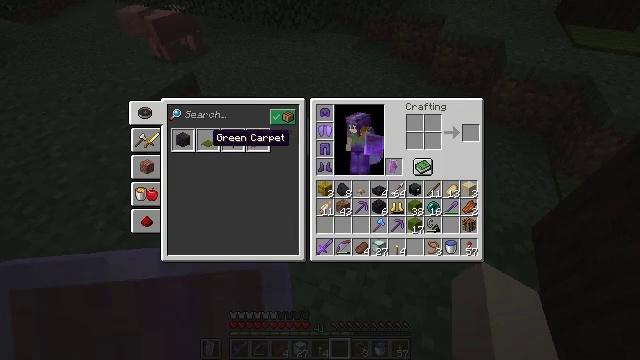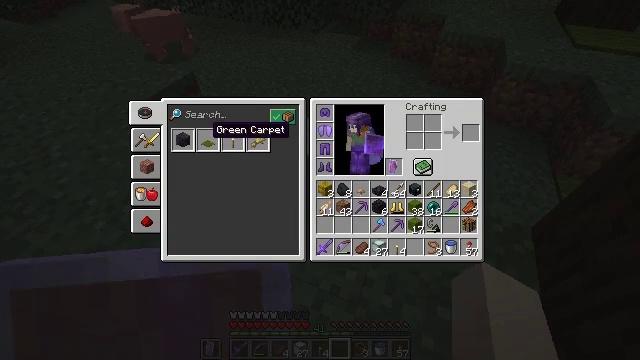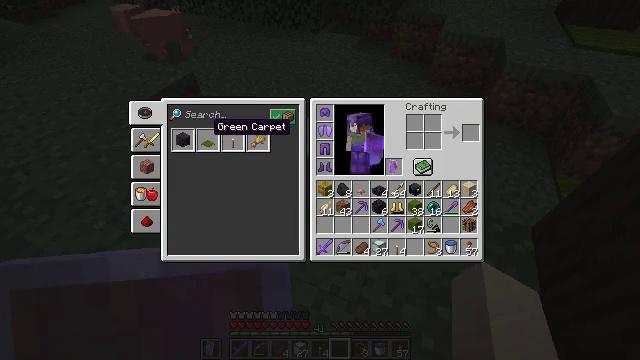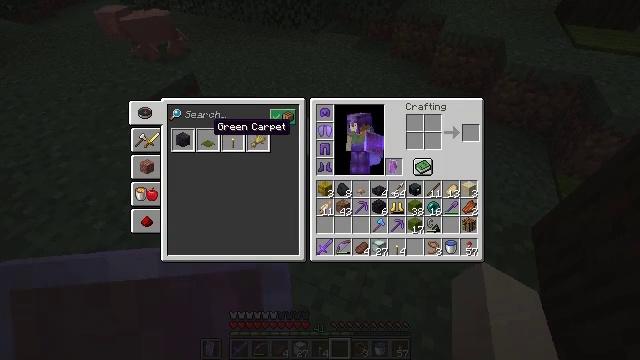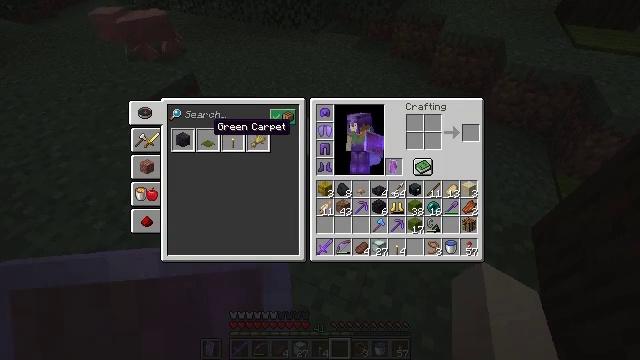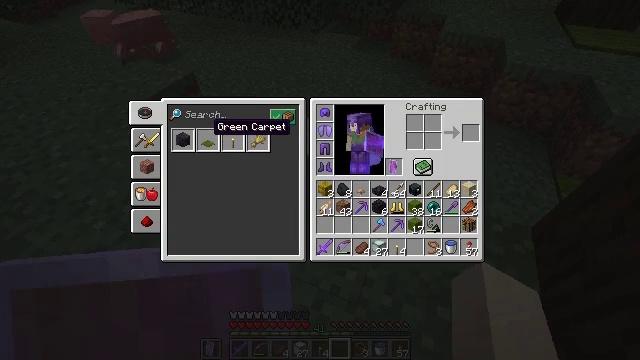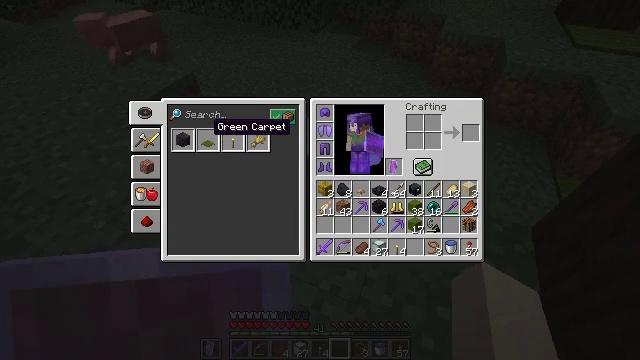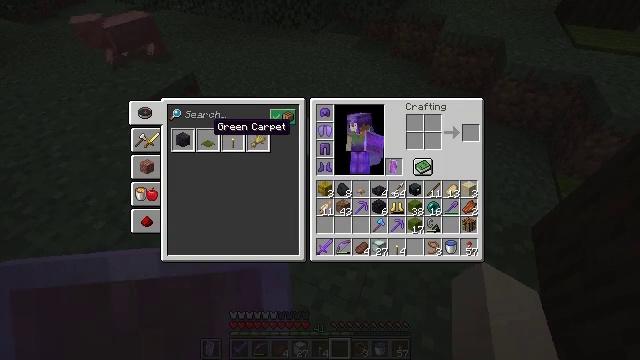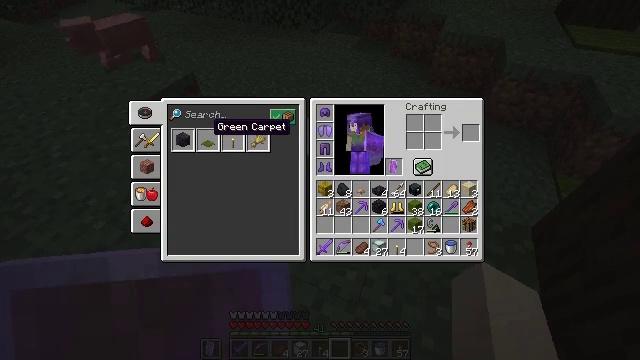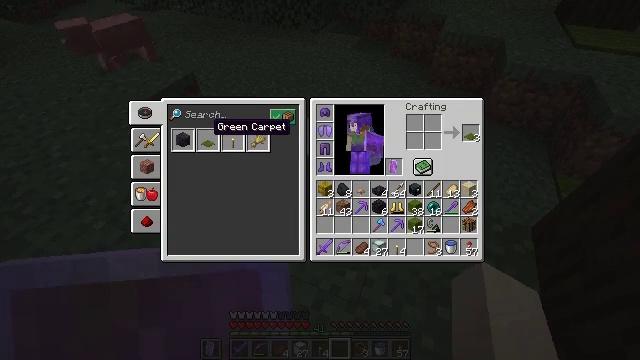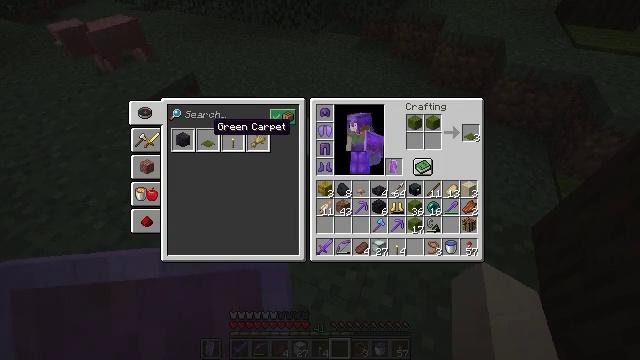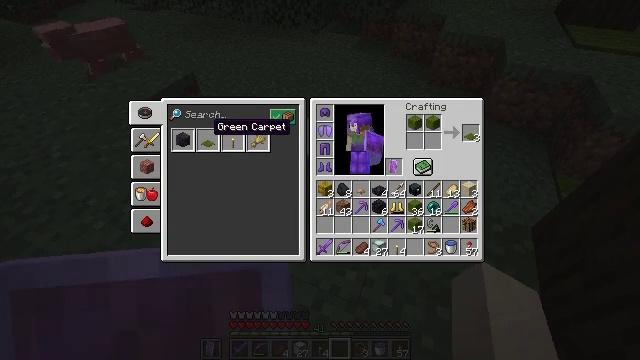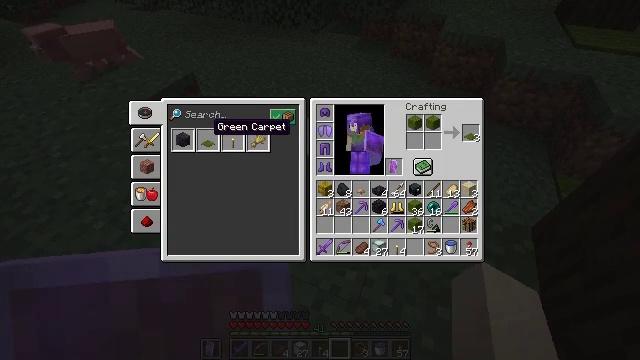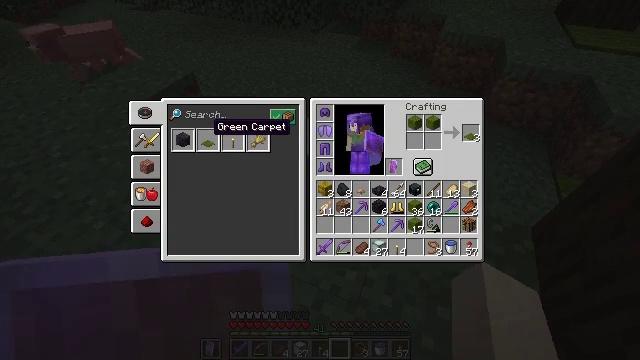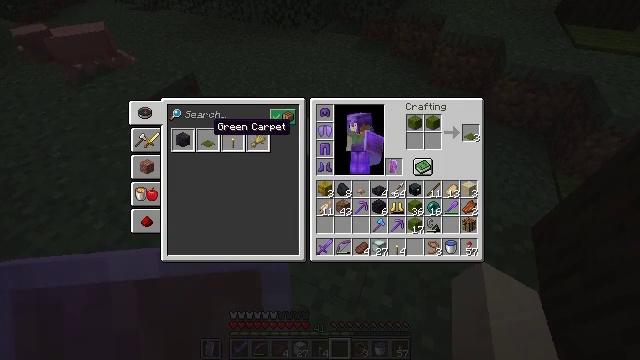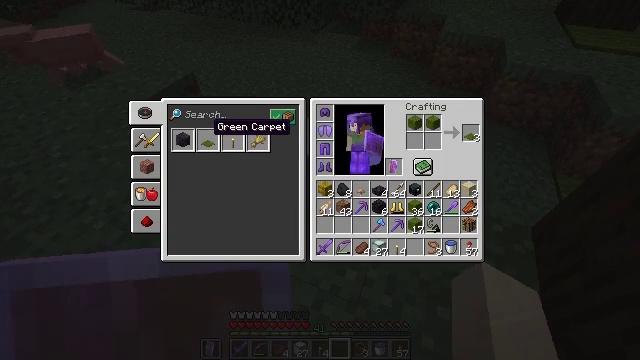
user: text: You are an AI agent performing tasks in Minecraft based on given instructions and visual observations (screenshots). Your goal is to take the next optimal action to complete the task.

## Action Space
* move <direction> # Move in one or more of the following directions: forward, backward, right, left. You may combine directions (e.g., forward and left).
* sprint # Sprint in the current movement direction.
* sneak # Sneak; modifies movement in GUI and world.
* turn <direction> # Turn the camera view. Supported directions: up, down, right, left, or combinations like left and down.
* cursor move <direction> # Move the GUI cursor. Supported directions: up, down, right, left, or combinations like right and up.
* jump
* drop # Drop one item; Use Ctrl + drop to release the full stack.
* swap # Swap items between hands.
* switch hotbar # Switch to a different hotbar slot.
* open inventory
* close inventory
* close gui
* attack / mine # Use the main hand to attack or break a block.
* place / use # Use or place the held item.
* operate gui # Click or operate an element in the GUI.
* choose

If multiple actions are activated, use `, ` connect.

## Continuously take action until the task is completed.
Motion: motion action
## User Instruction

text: Combine green wool to craft a green carpet.
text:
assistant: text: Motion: turn up
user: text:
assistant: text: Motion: no_op
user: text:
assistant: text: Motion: no_op
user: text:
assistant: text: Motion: attack / mine
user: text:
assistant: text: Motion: attack / mine
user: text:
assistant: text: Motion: attack / mine
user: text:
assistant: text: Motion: attack / mine
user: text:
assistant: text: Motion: attack / mine
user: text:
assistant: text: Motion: attack / mine
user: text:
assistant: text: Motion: no_op
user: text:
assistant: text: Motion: attack / mine
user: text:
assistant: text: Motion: attack / mine
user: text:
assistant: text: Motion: attack / mine
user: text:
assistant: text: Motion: no_op
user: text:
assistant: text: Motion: attack / mine
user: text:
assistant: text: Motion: attack / mine
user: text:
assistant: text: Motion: no_op
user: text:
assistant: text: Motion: no_op
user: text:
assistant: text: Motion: no_op
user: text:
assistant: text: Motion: turn right
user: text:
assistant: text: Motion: turn right and down
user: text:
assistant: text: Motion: turn right and down
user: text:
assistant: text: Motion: turn right
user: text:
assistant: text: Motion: no_op
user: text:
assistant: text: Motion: no_op
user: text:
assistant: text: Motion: no_op
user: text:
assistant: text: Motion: no_op
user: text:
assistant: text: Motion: turn right and up
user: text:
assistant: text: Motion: no_op
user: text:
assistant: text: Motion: no_op